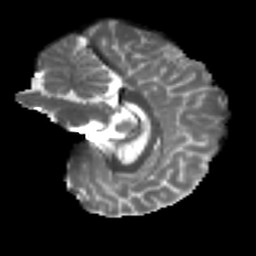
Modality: T2w
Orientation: sagittal
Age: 29
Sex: female
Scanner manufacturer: ge
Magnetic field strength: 3 T
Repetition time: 7.8 s
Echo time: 0.0606 s